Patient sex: M
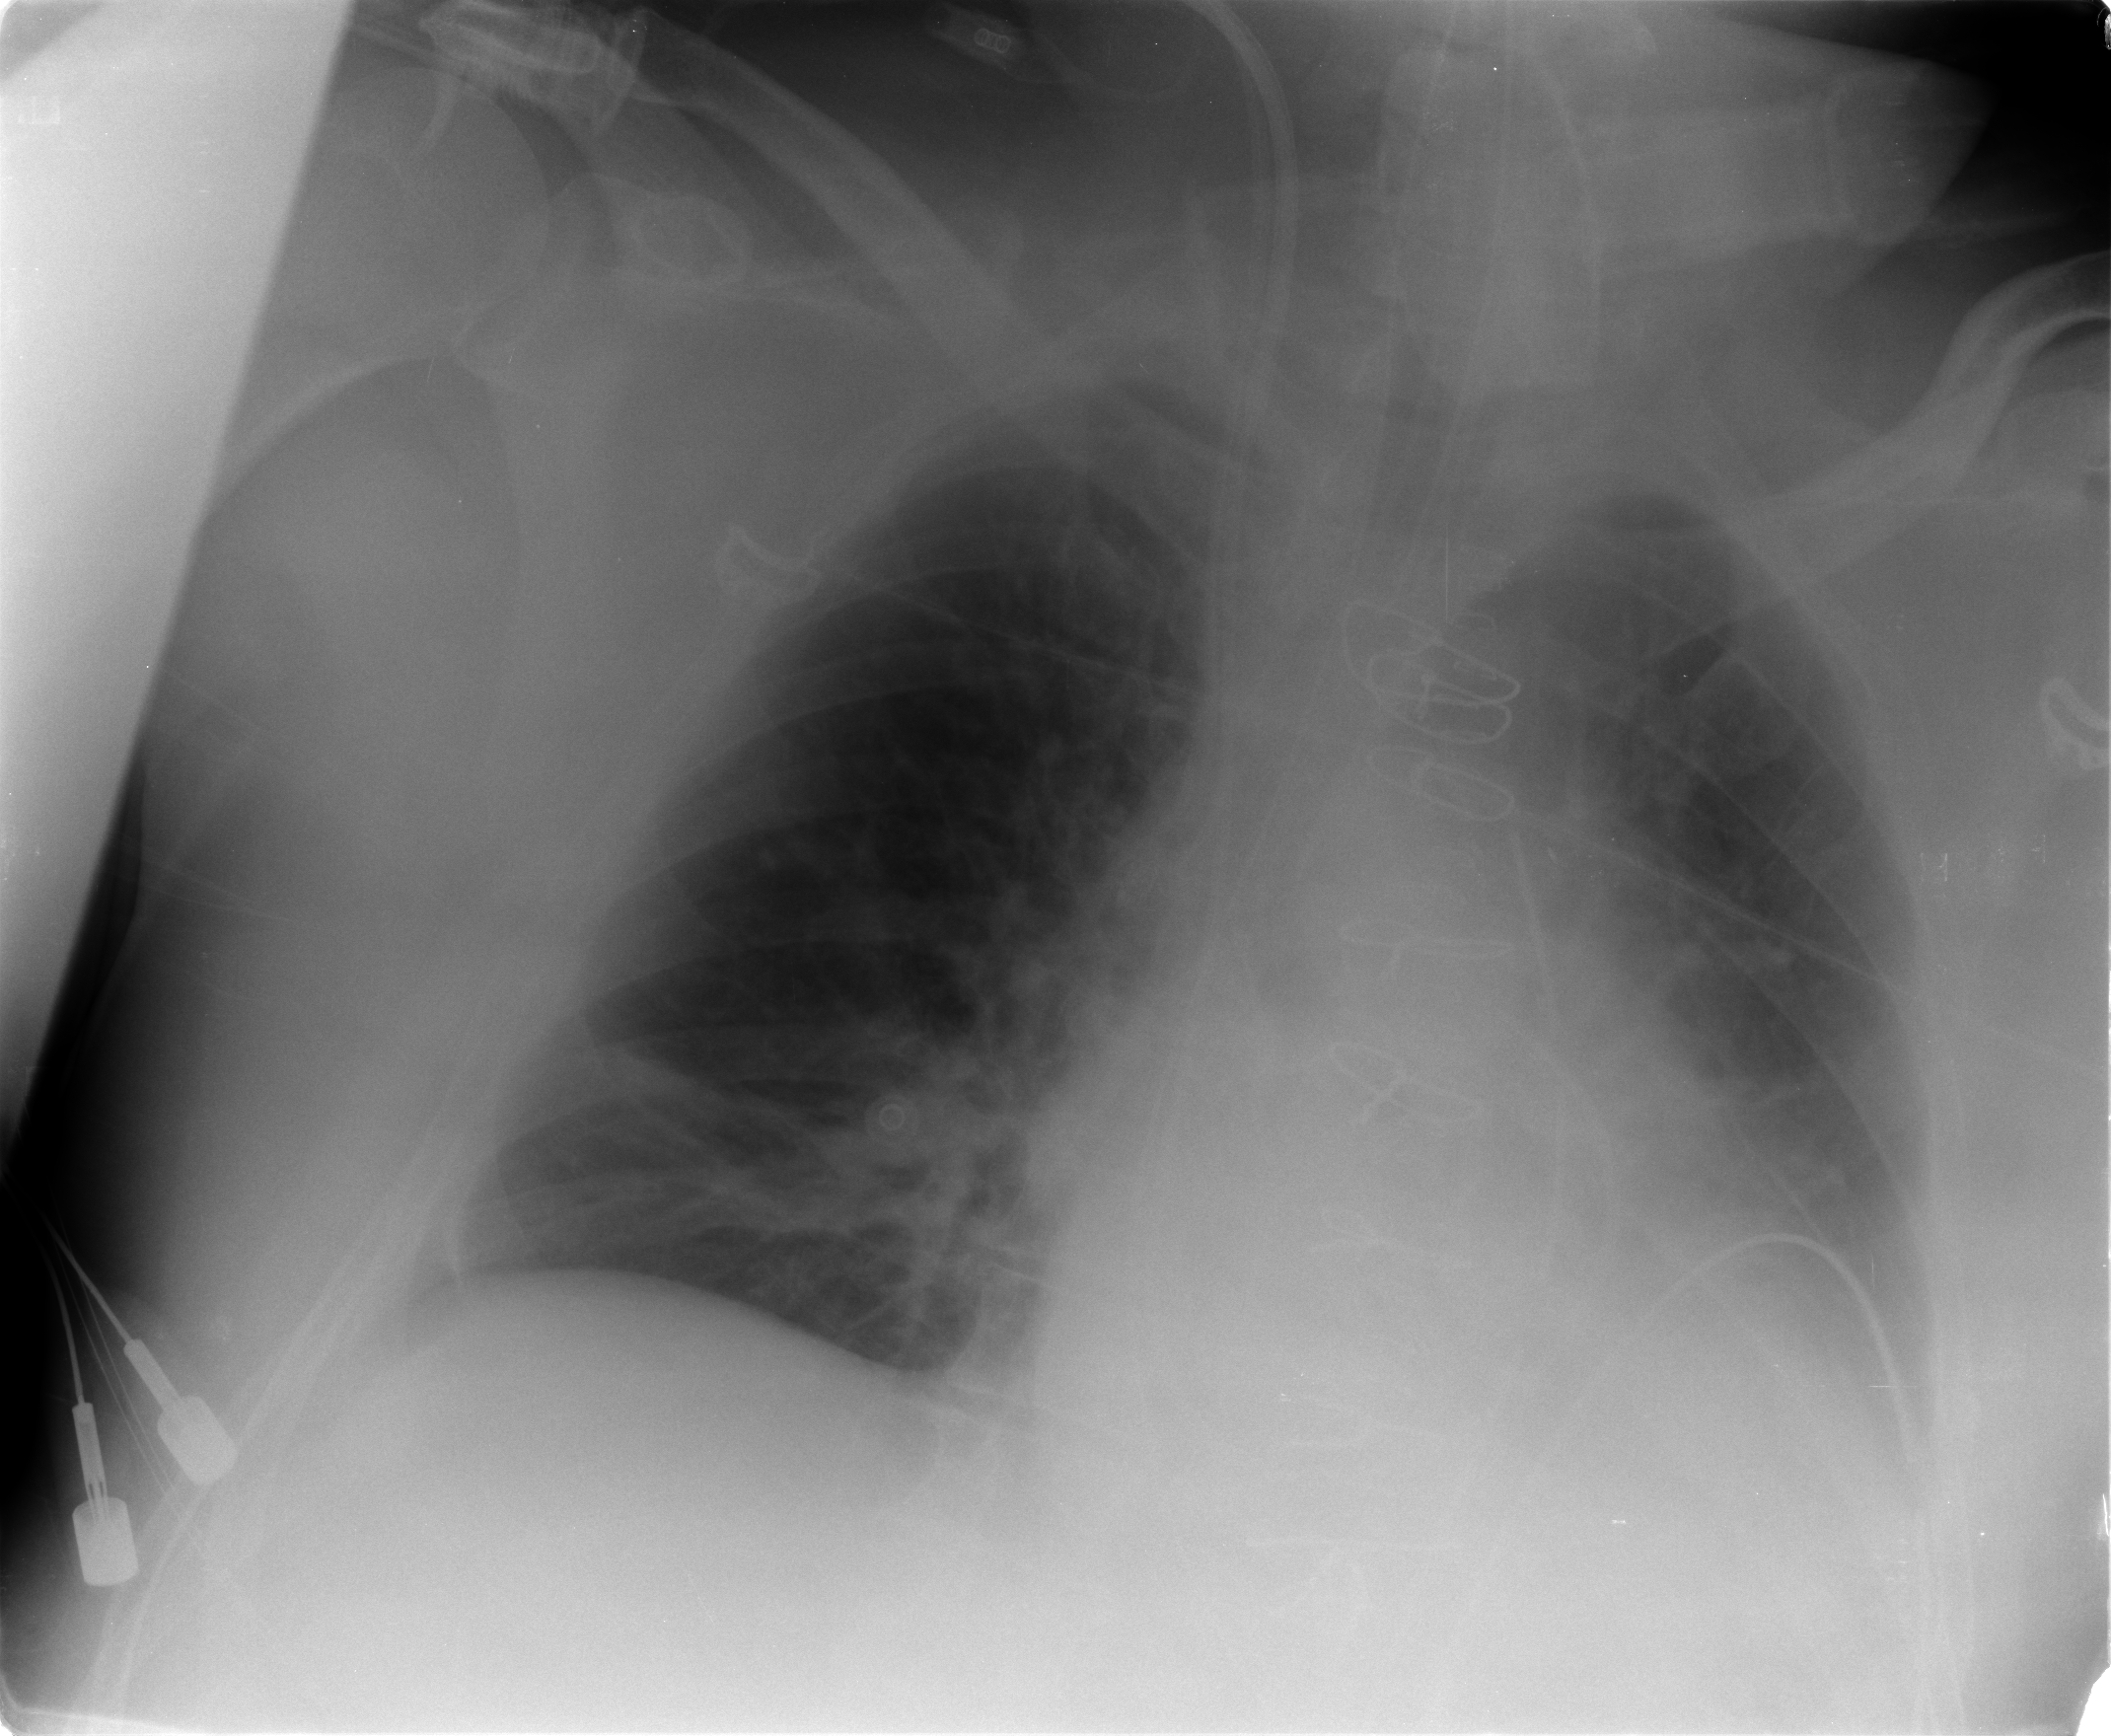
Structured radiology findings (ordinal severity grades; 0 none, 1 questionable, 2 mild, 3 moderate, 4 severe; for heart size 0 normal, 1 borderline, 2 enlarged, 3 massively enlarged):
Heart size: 2
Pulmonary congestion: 2
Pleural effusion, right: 0
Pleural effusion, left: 2
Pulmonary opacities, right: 0
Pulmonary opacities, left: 0
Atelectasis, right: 2
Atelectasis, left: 2